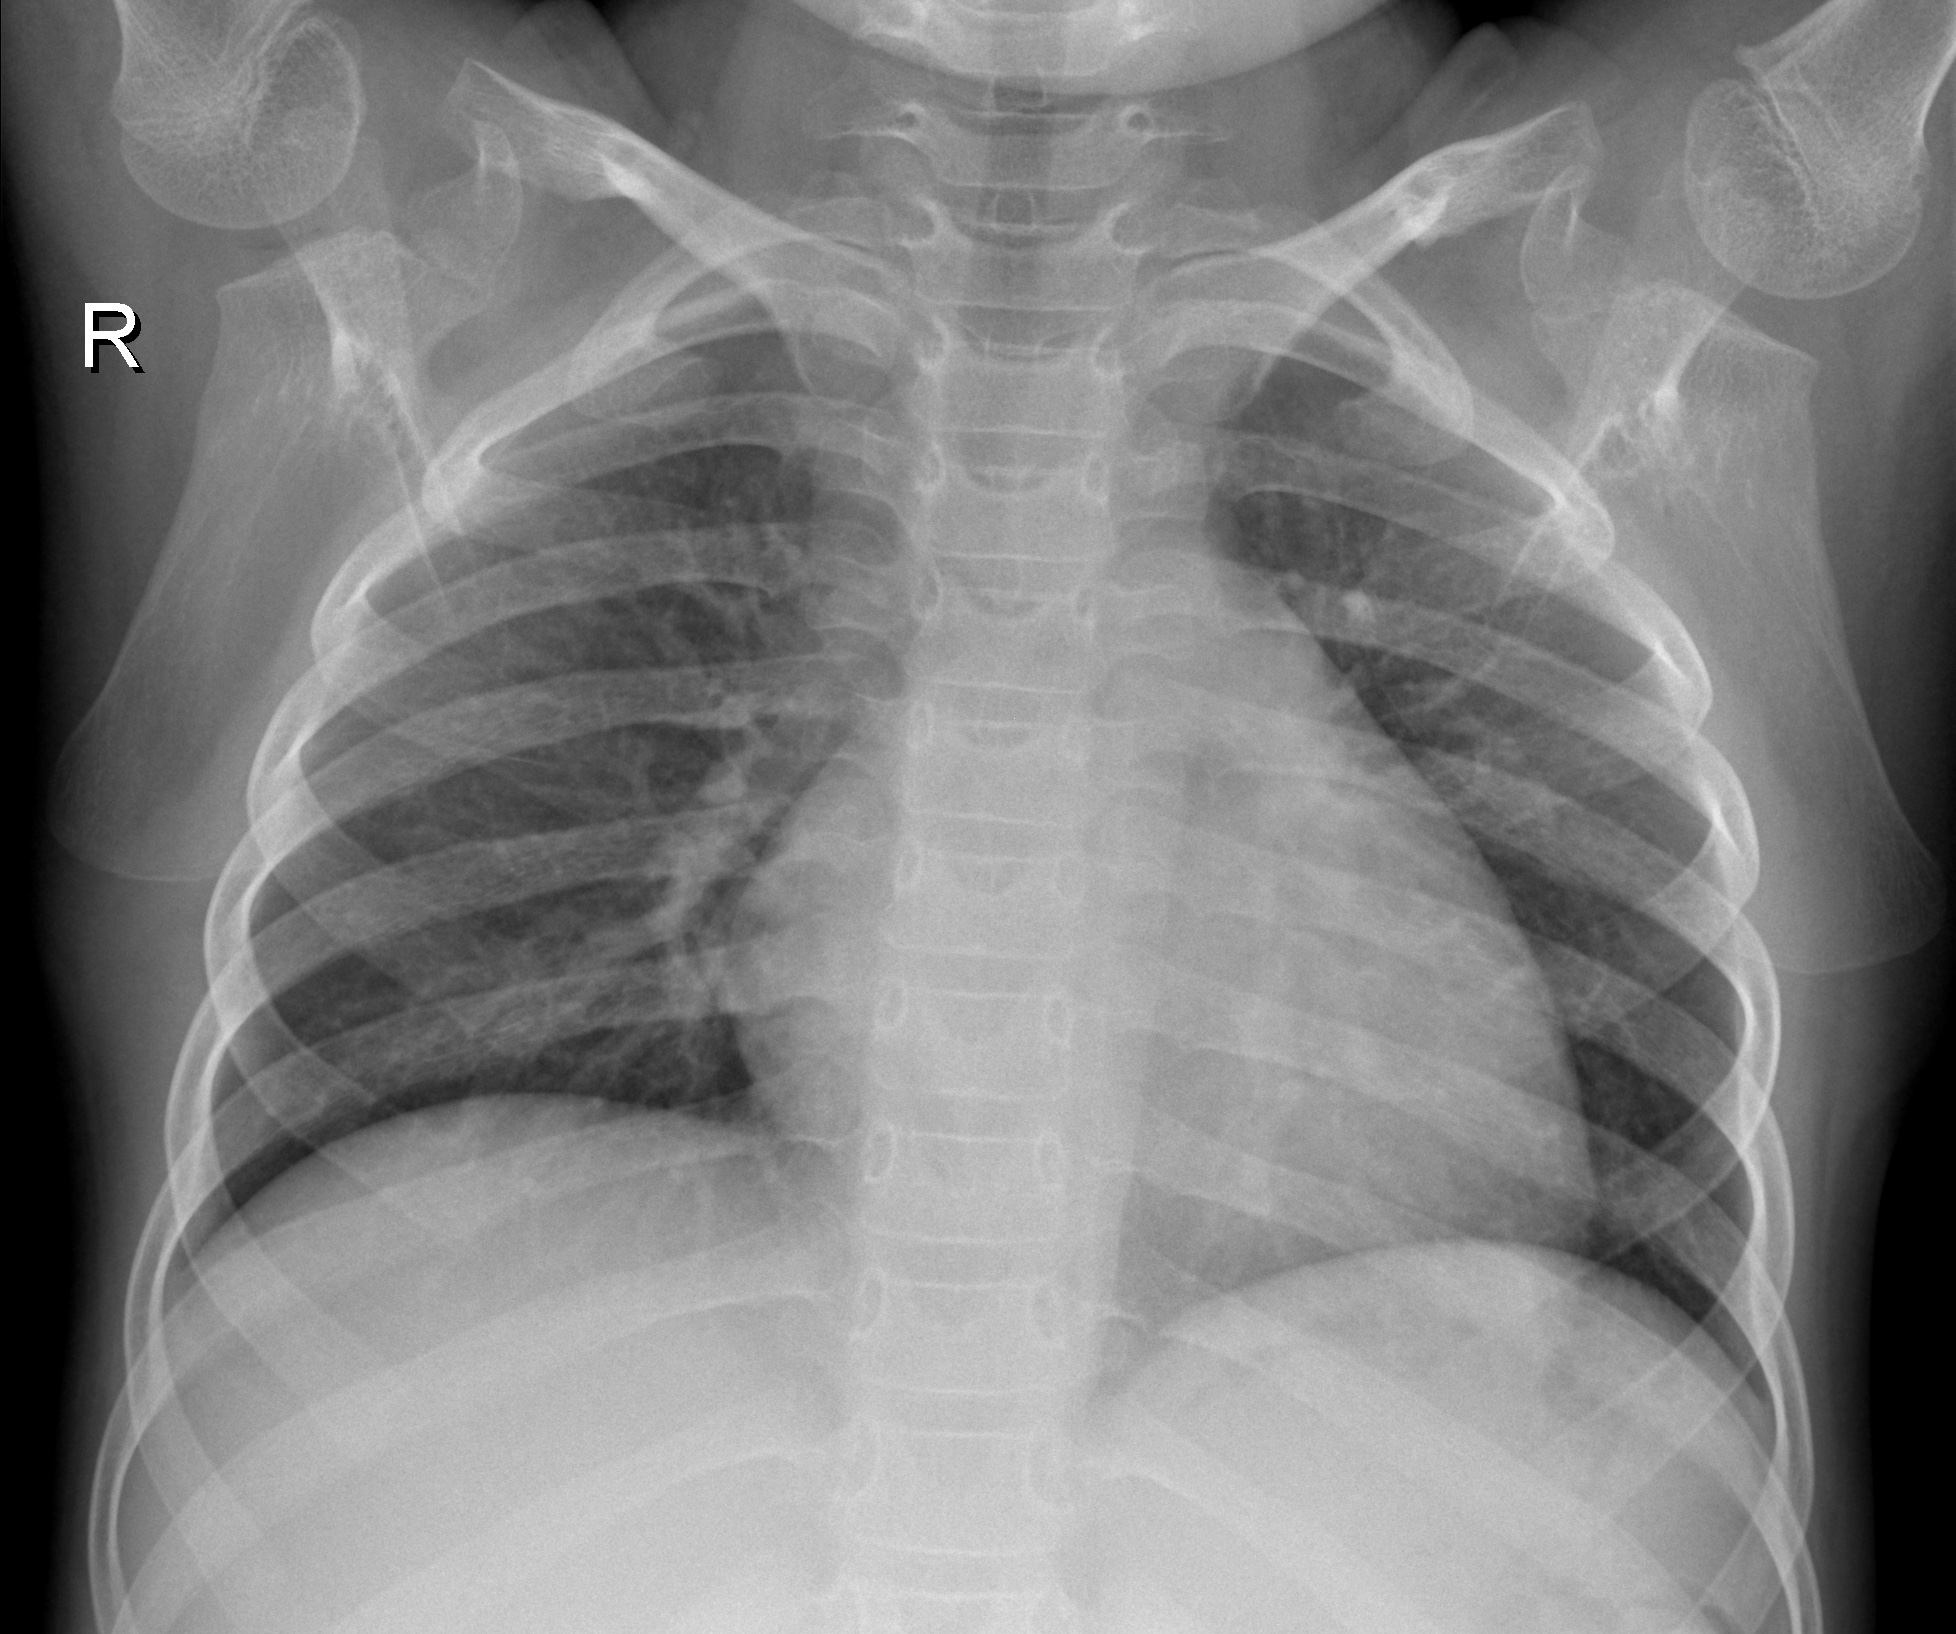
Diagnosis: NORMAL